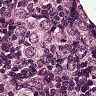
Metastatic tissue present: yes